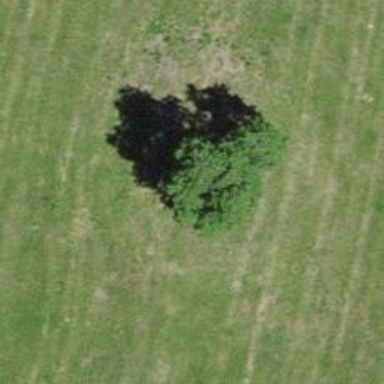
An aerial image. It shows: Single tag "natural: tree."